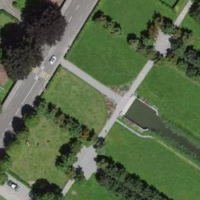
EUNIS habitat code: 24
Species observed at this site:
Fagus sylvatica
Aesculus hippocastanum
Salix repens